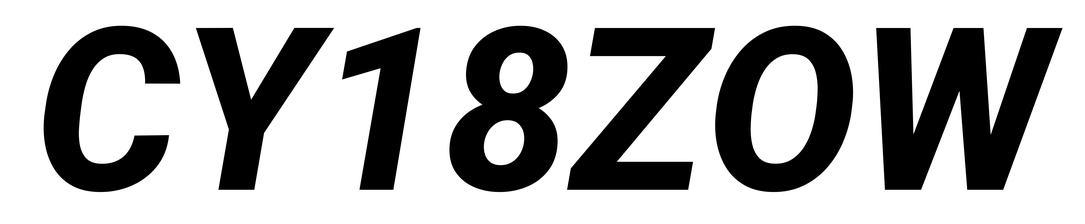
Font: Roboto-Italic_ExtraBold_Italic